Question: I want a full comprehension of all possible types of the Composite Design Pattern when looking at code. In this code I have a composite object 'PeanutButterAndJellySandwich' which contains 'Bread', 'PeanutButter' and 'Jelly'.
The reason PeanutButterAndJellySandwhich's field variables are all of type food is to account calories
'''
interface Food{
int calories = 9000;
}
class Bread implements Food{
private String flour;
private String salt;
}
class Jelly implements Food{
private String fruit;
private String sugar;
}
class PeanutButter implements Food{
private boolean crunchy;
}
class PeanutButterAndJellySandwich implements Food{
private Food bread;
private Food jelly;
private Food peanutButter;
public void setBread(Bread bread){this.bread=bread;}
public void setJelly(Jelly jelly){this.jelly=jelly;}
public void setPeanutButter(PeanutButter butter){this.peanutButter=butter;}
}
'''
Is this follow the Composite Design Pattern or does 'PeanutButterAndJellySandwhich' need something like 'foodItems:ArrayList<Food>'. The UML Diagram would look very similar.

I ask this because I have not found this anywhere explicitly stated after about 5 hours of searching and in the application of something like an embedded system we may not want a collection data structure since memory/storage is limited. However, all examples online are utilizing many forms of lists.
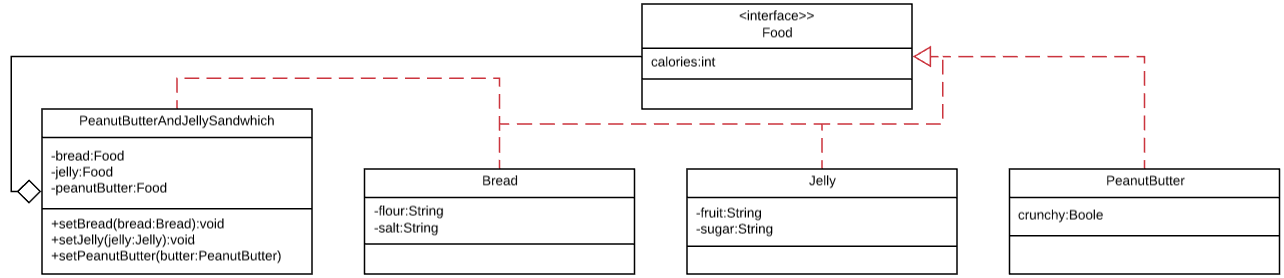
Answer: From my understanding, composite pattern is meant to allow you ignore the difference between components ('Bread', 'Jelly', 'PeanutButterAndJellySandwich', etc in your case) and their hierarchy, using runtime polymorphism most likely. It's meant to let handle them in a way (through a loop, most likely), and let the do the .
Therefore, since your example just didn't show this intention and manually handled that, I would say this is not a composite pattern, but rather a plain (plan of) use of runtime polymorphism.
However, your code does catch the point where 'PeanutButterAndJellySandwich' is a 'Food', enabling the potential future use (e.g. a 'PeanutButterAndJellySandwich' with an ingredient 'PeanutButterAndJellySandwich') which is the aim of the composite pattern. (But you didn't show this intention in your code.)
---
p.s.
1. But design patterns are not something sacred. They are meant as a guide rather than a restriction.
2. I would say the question itself doesn't make much sense, because design patterns are not meant to save memory, but to promote good system designs. So they are described in a generic way for easier to describe and understand.